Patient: sex M, age 73
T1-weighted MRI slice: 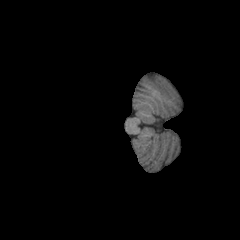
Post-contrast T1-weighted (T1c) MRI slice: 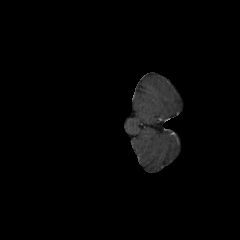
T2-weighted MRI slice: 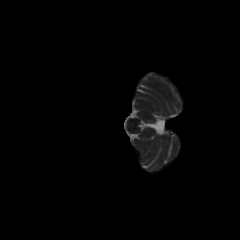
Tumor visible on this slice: no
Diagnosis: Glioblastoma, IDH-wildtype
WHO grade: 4